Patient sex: F
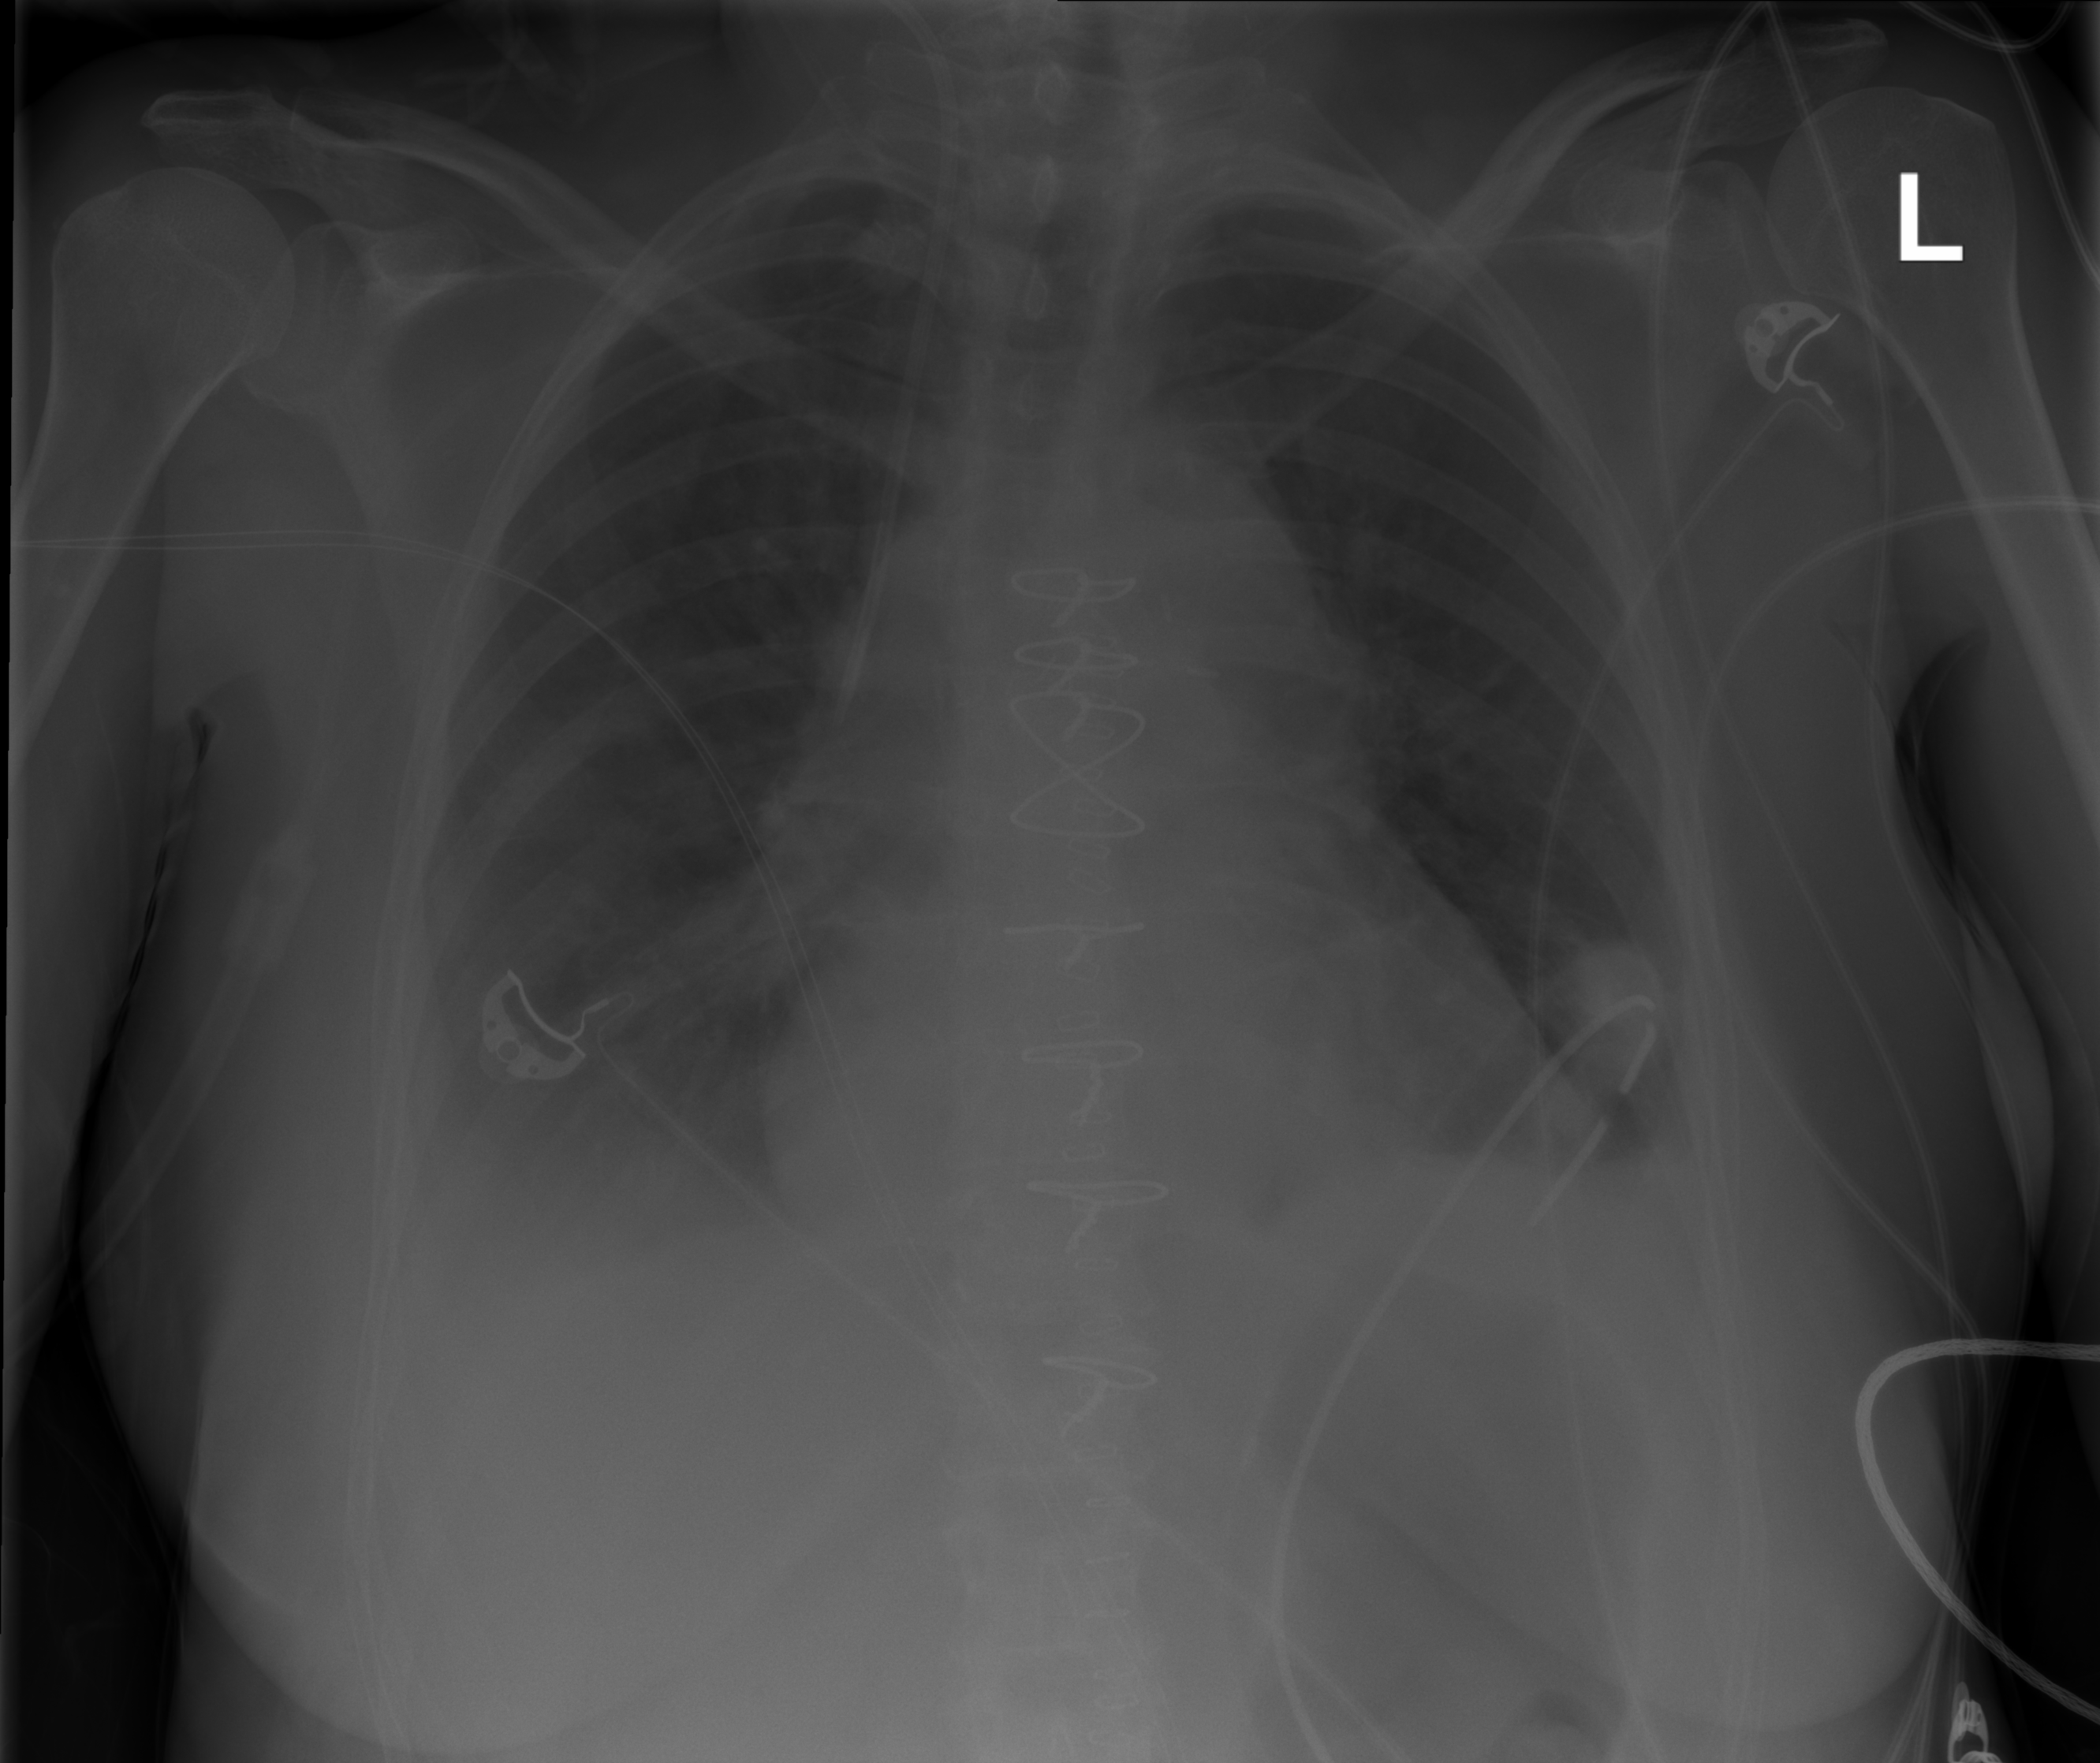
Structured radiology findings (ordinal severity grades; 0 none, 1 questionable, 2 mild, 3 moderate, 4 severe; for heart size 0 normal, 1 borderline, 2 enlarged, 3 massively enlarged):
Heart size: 1
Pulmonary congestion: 0
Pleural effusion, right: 2
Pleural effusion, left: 1
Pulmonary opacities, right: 0
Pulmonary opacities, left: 0
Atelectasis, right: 2
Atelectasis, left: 1